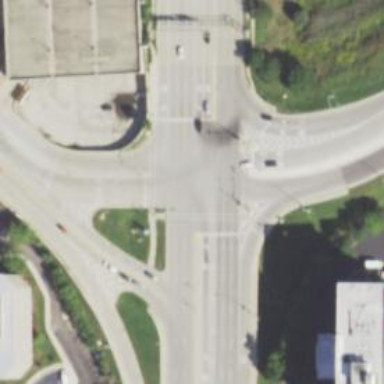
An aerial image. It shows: Footway with traffic island in the middle of the road.